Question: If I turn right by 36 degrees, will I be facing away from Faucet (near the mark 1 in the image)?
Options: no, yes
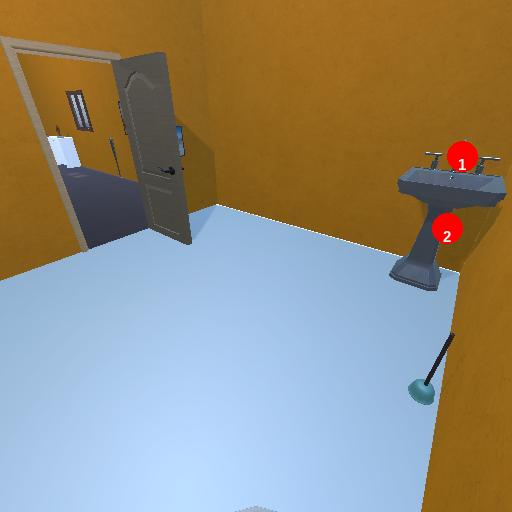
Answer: no